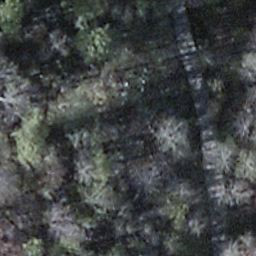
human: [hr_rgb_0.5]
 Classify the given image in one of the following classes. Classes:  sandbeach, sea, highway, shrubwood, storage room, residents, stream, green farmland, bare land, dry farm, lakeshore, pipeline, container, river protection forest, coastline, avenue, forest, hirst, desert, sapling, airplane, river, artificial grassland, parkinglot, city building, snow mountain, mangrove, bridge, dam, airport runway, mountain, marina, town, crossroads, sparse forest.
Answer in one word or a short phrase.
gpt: shrubwood